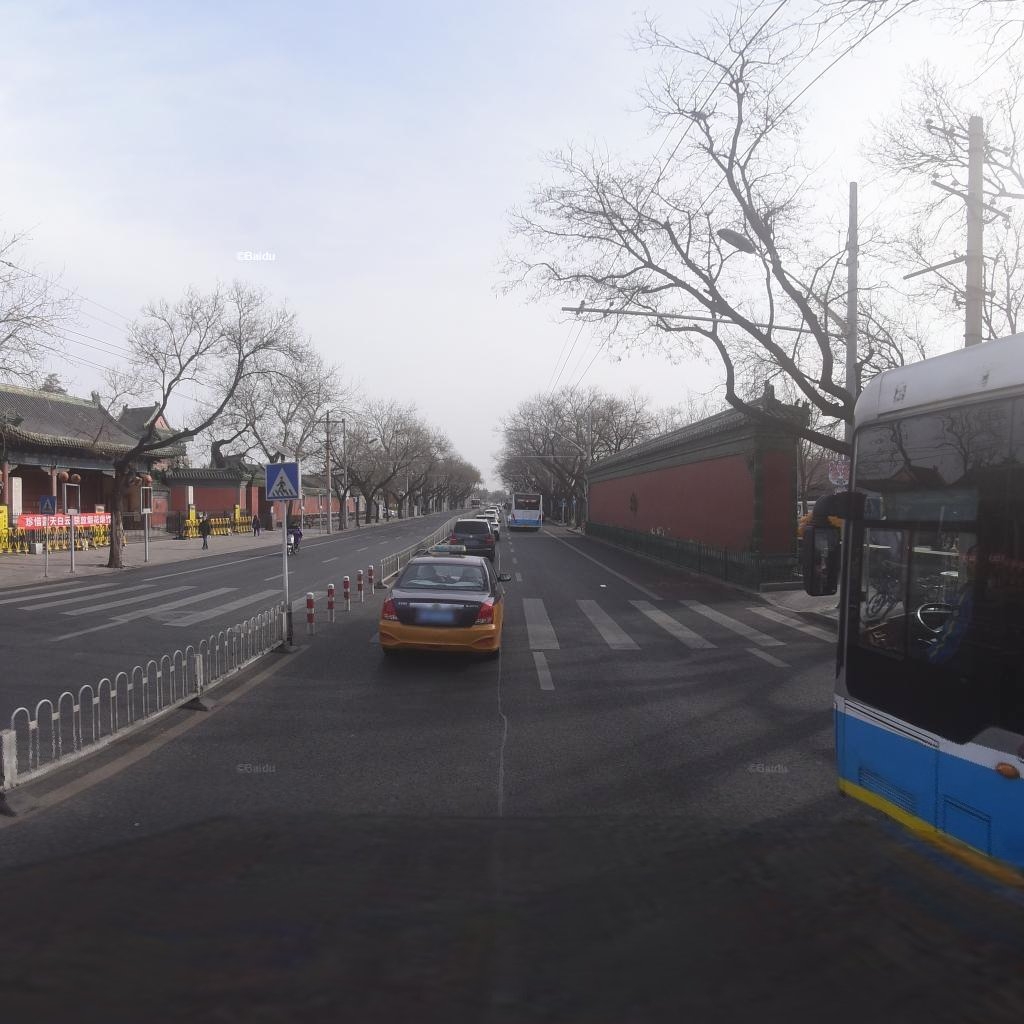
Region: Xicheng
Road damage annotations: longitudinal patch, longitudinal patch, manhole cover